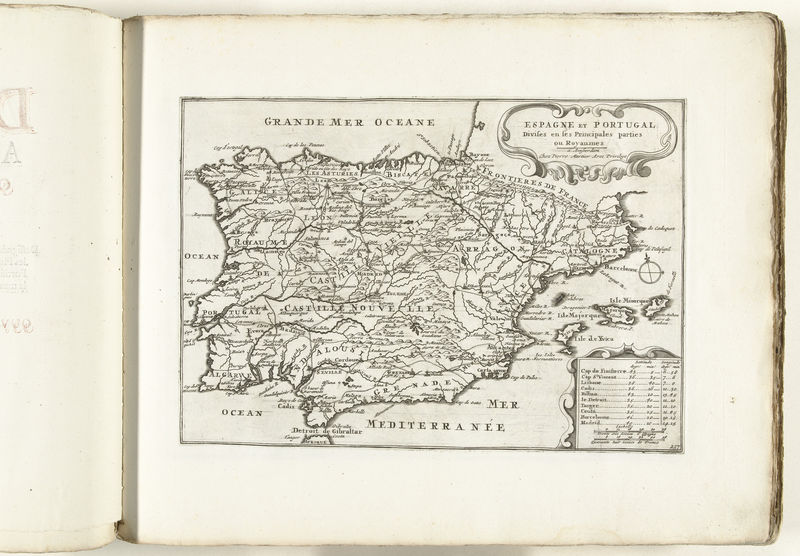
Titel: Kaart van Spanje en Portugal, ca. 1702
Standort: Amsterdam
Institution: Rijksmuseum
Schlagwörter: france, ville, carte, ile, terre, mer, espagne, livre, route, ocean, portugal, legende, méditerannée, castille, frontiere, grande mer oceane, andalousie